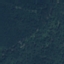
Label: Forest